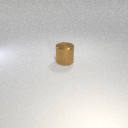
large brown metal cylinder